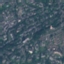
Land use / land cover class: Residential